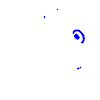
Particle: electron